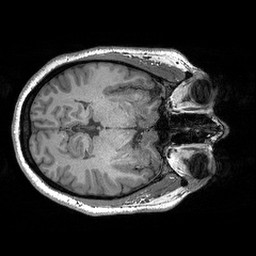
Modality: T1w
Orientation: axial
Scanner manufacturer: siemens
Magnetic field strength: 3 T
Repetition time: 2.3 s
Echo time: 0.00298 s